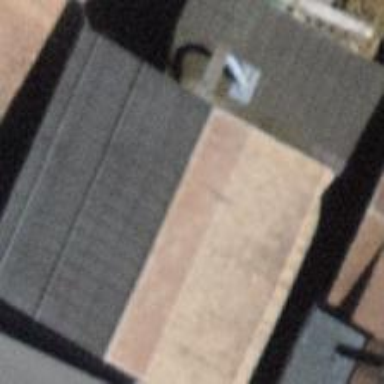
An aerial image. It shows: Rural barn.